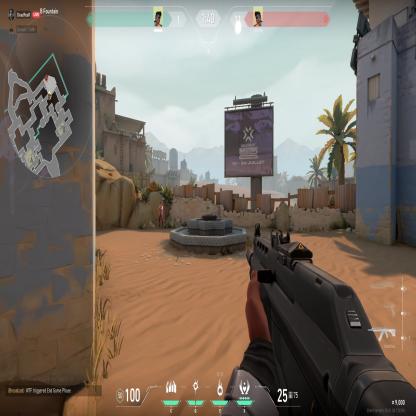
Label: enemy